Question: Currently I am doing a project in which datas are binding in a list, but here my list view data are overlapping each other. Below is the screen short
Note: First 'li' datas overlap second. How can I automatically increase the height of '<li>' tag with respect to the length of data?
here is my list view CSS:
'''
.listInnerLi
{
list-style: none;
display: block;
font-family: 'Gotham-Light', sans-serif;
font-size: 0.8em;
background: #000839;
border-top: 1px solid rgba(255, 255, 255, 0.2);
min-height: 60px;
width: 100%;
height: auto !important;
}
'''
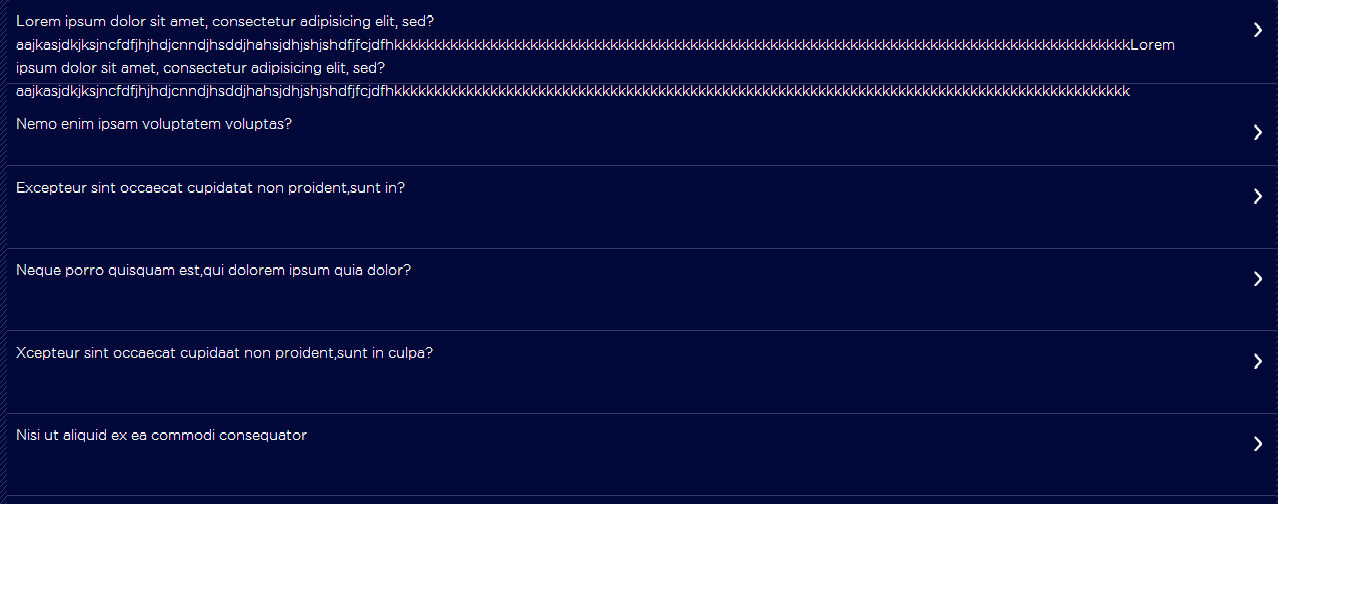
Answer: try using this. Just added height 60px and padding 2px. And removed auto height.
'''
.listInnerLi
{
list-style: none;
display: block;
font-family: 'Gotham-Light', sans-serif;
font-size: 0.8em;
background: #000839;
border-top: 1px solid rgba(255, 255, 255, 0.2);
min-height: 60px !important;
height:60px;
width: 100%;
padding:2px;
}
'''